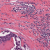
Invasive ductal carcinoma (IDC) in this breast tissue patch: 0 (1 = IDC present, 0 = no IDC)